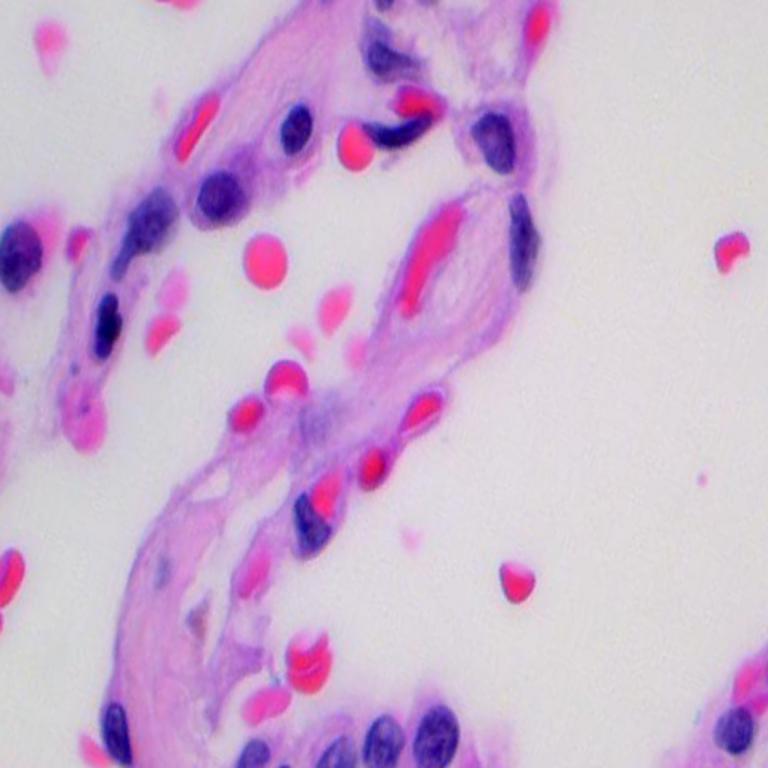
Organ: lung
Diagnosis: benign